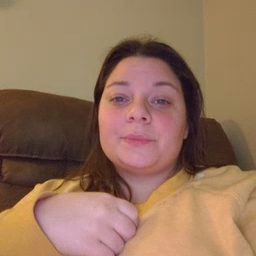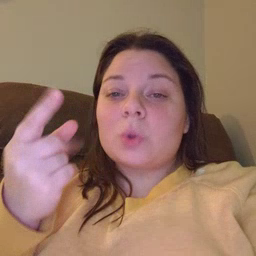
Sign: dog